Aerial crown-view tile of a tropical tree (Barro Colorado Island, Panama), acquired 20241112:
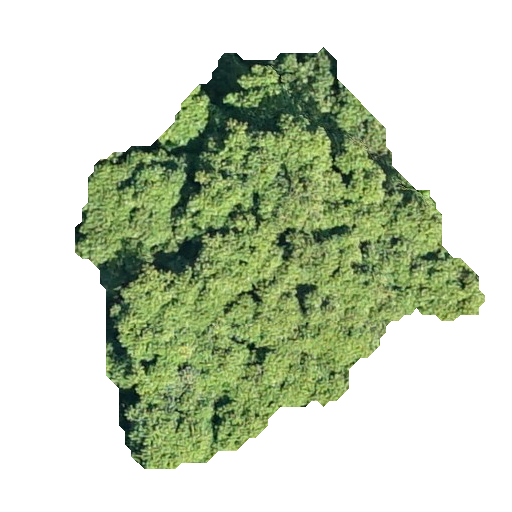
Species: Tachigali panamensis
GBIF accepted scientific name: Tachigali panamensis
Crown area: 160.93 m²